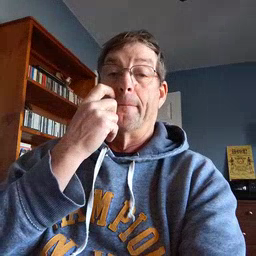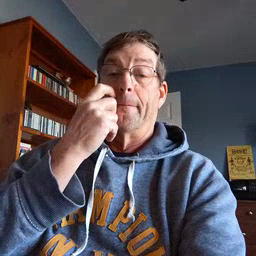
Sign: where